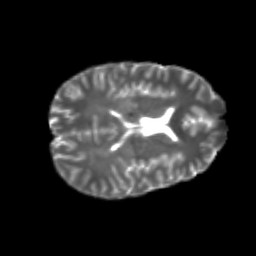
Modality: T2w
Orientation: axial
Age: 22
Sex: male
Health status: healthy
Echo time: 0.074 s